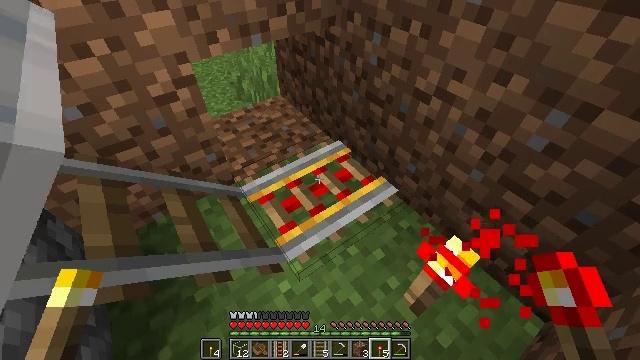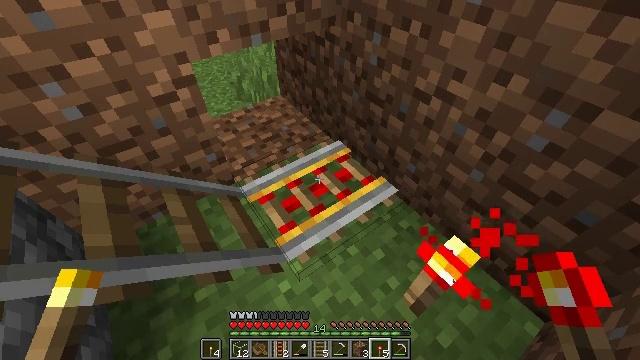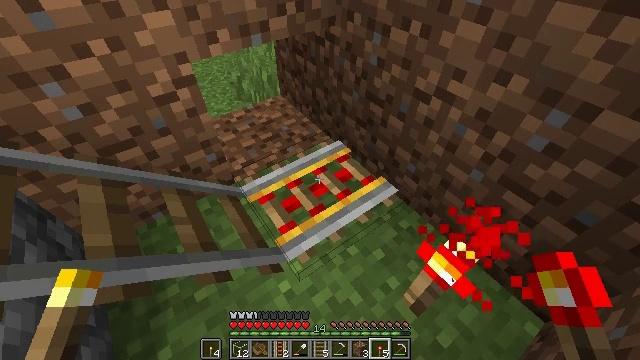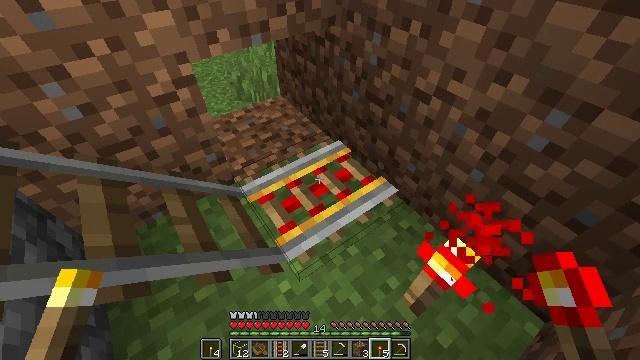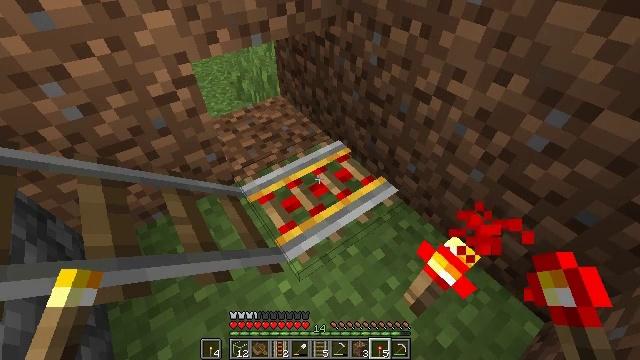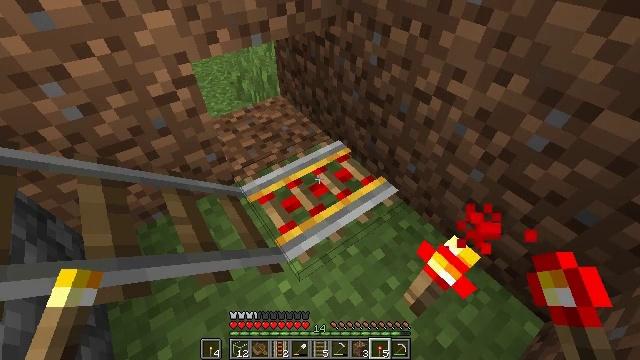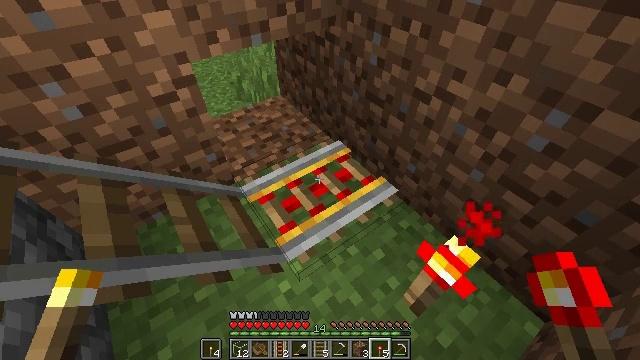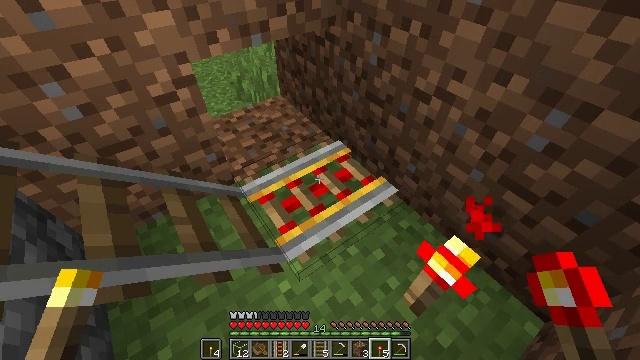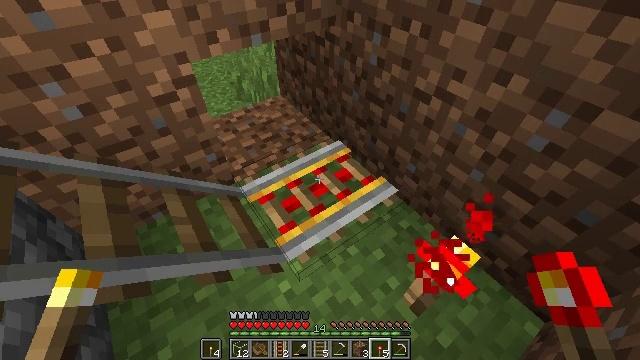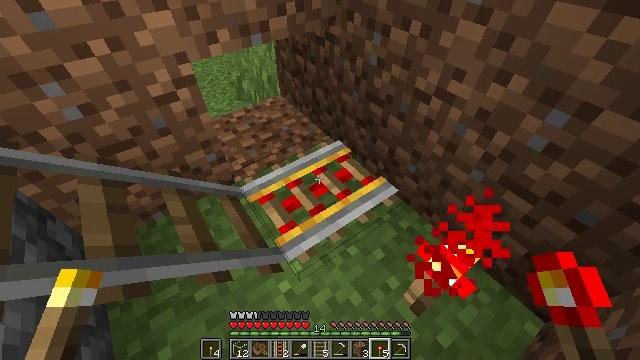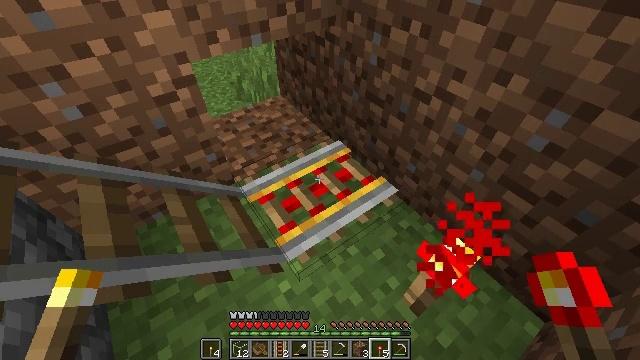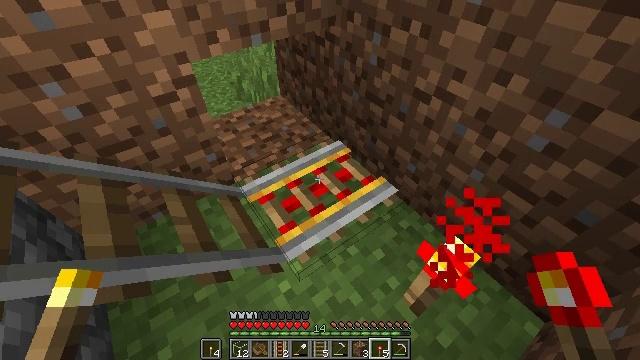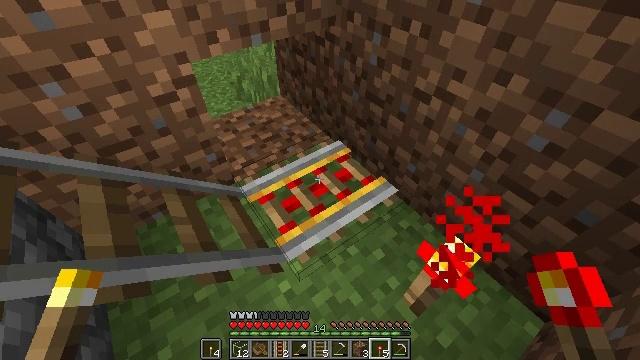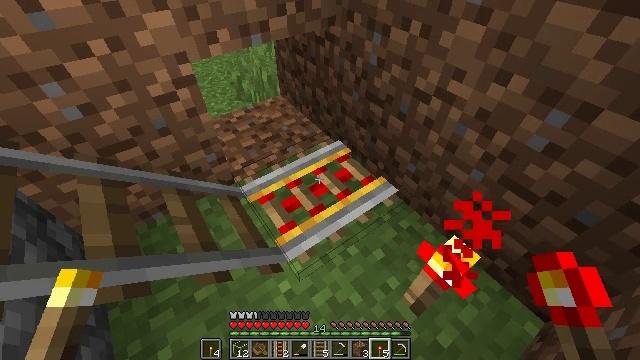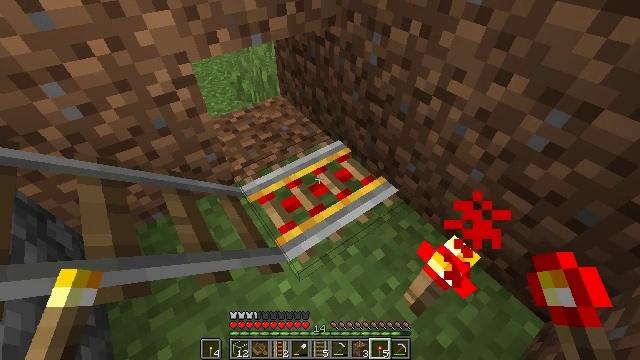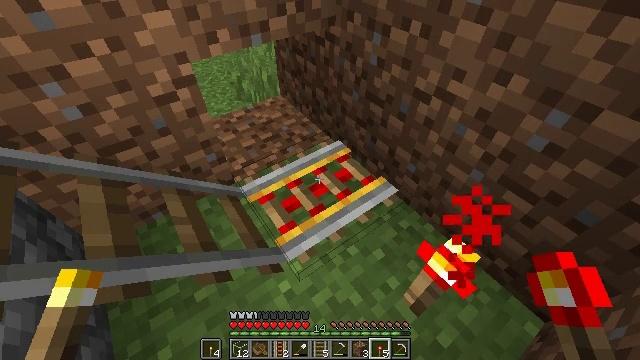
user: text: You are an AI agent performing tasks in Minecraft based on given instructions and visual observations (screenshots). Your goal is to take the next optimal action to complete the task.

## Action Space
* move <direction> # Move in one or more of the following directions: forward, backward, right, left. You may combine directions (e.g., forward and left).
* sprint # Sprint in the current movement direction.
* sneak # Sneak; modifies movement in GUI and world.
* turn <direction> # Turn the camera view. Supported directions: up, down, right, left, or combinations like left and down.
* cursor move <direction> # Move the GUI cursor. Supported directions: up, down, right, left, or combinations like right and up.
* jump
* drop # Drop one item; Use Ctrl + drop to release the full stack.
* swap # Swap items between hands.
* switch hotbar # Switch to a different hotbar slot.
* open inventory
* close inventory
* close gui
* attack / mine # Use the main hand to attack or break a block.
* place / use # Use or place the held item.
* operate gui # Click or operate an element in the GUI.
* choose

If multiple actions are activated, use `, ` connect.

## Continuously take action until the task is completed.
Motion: motion action
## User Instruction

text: Attack the redstone torch to break it.
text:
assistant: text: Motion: no_op
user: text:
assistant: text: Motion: no_op
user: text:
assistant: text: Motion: no_op
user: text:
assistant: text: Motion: no_op
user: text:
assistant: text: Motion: no_op
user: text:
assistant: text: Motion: no_op
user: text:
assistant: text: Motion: no_op
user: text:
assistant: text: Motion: no_op
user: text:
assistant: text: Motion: no_op
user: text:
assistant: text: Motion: no_op
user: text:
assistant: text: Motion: no_op
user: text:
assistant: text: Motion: no_op
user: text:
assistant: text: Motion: no_op
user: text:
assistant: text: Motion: no_op
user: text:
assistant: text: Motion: no_op
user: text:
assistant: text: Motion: no_op
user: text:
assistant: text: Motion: no_op
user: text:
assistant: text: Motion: no_op
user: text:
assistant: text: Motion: no_op
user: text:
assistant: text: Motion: no_op
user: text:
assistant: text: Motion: no_op
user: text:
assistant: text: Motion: no_op
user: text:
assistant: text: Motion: no_op
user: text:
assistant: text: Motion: no_op
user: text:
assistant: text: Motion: no_op
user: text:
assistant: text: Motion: no_op
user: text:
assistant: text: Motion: no_op
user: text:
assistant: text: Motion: no_op
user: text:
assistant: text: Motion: no_op
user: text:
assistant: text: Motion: no_op